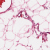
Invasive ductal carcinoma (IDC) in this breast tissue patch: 0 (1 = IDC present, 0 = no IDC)